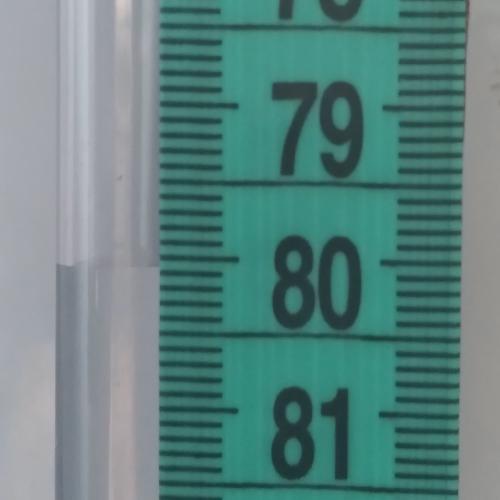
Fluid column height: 80.1 cm